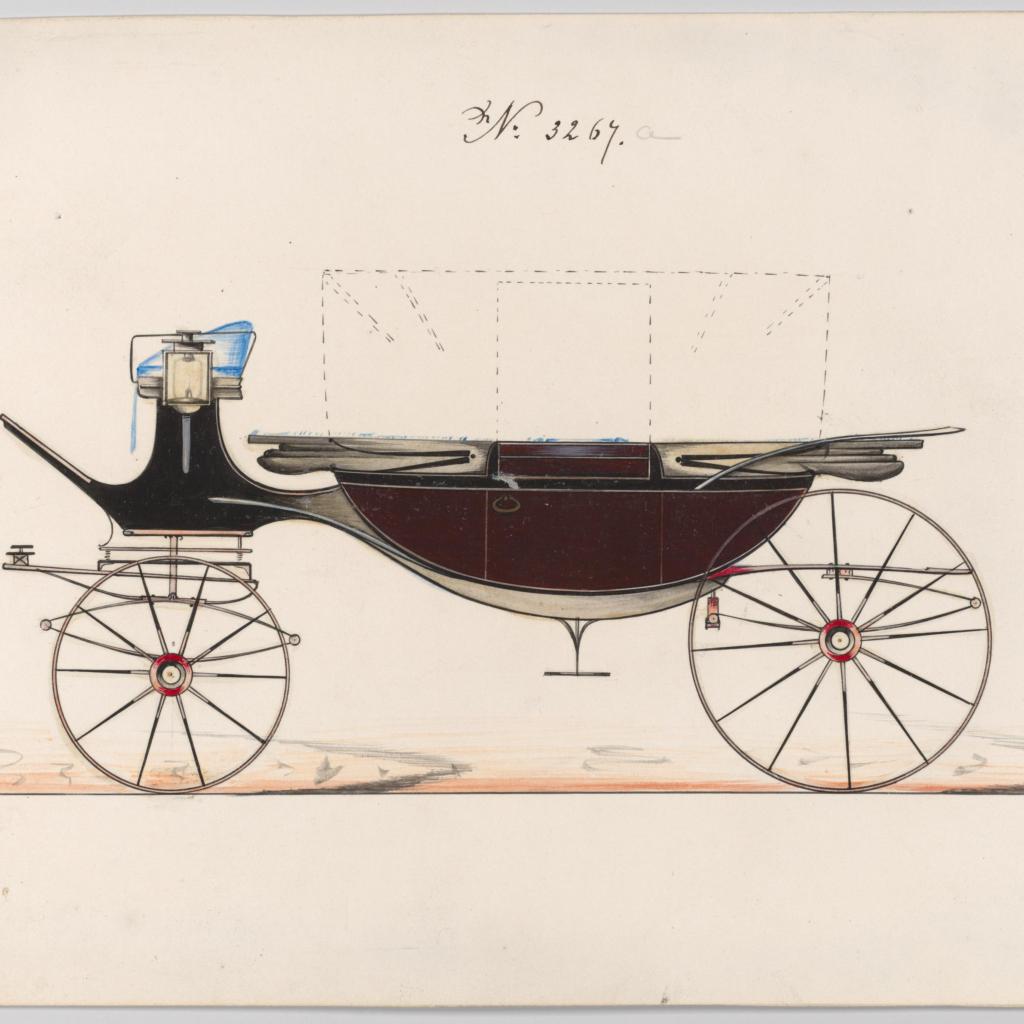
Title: Design for Landau, No. 3267a
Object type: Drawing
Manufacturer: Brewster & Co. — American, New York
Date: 1876
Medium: Pen and black ink, watercolor and gouache with gum arabic
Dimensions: sheet: 6 7/16 x 9 5/16 in. (16.4 x 23.7 cm)
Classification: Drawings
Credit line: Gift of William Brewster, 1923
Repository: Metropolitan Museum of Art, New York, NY